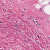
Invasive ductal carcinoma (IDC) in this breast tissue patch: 0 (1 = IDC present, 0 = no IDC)